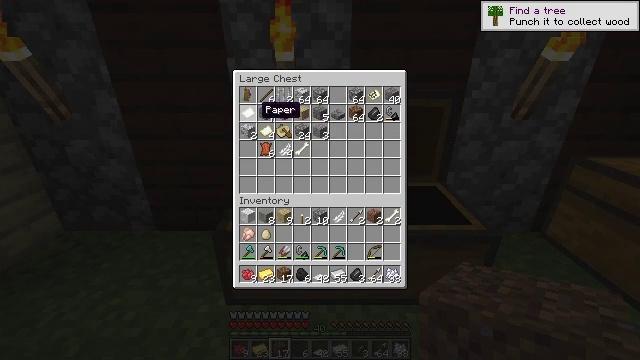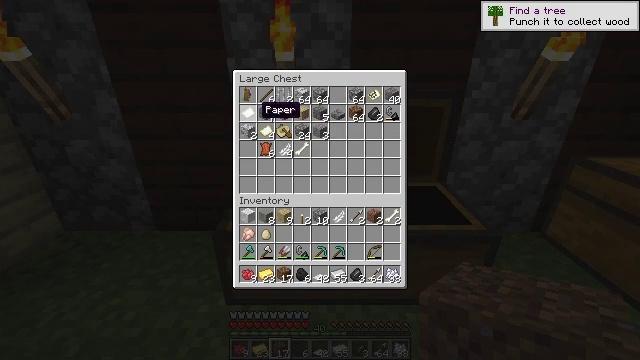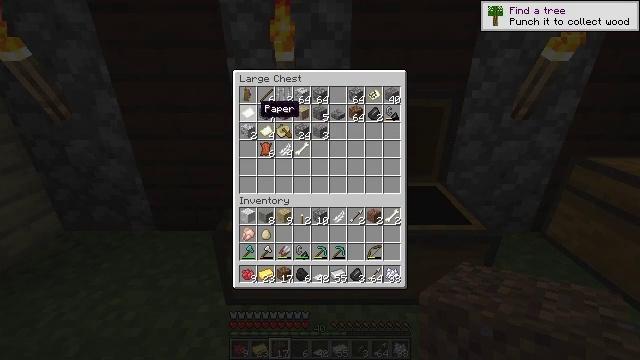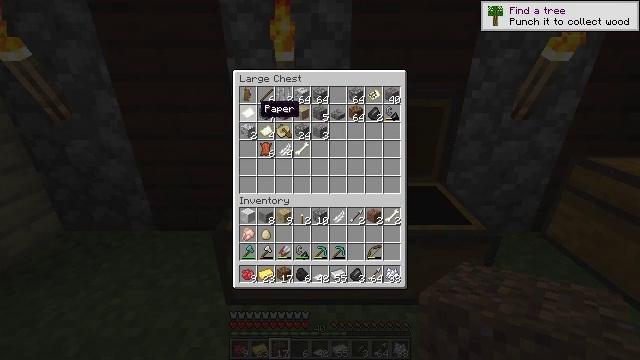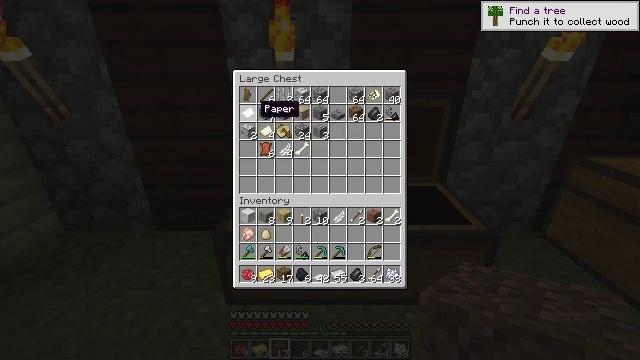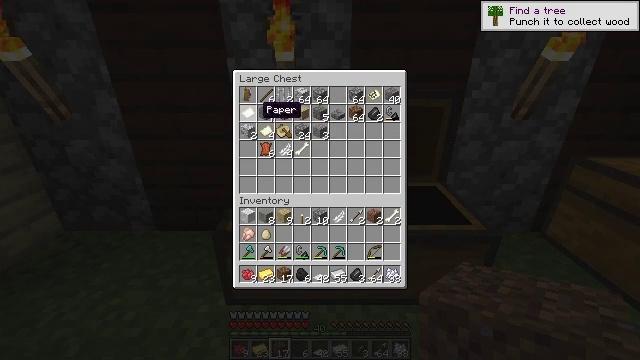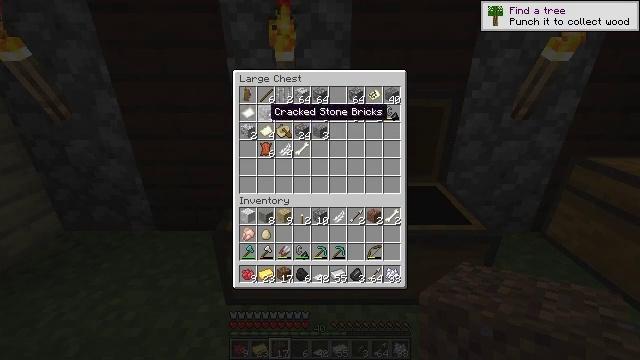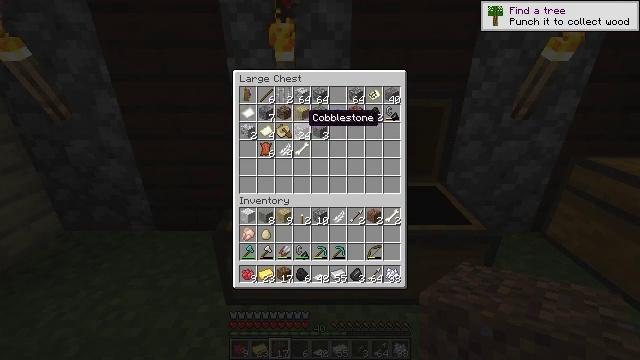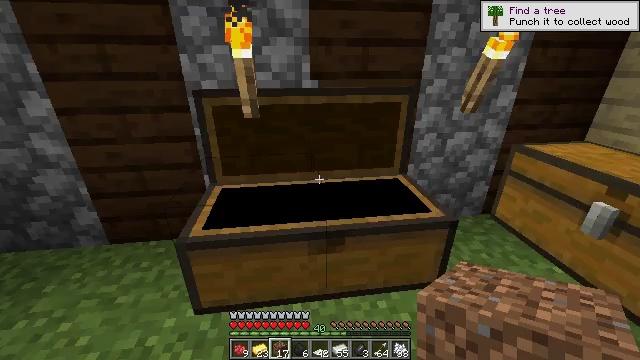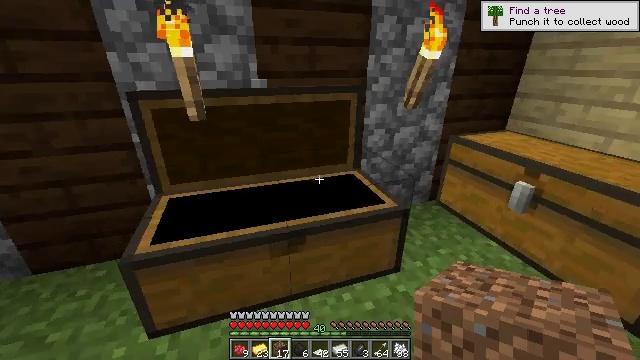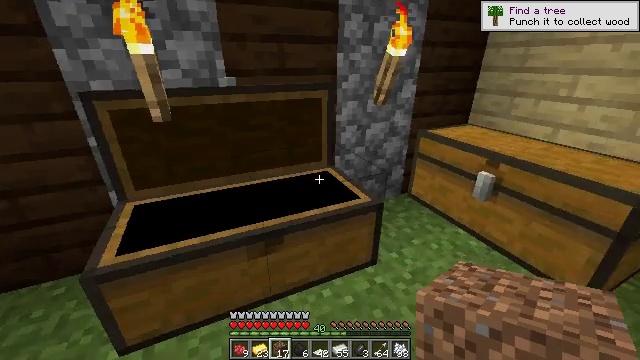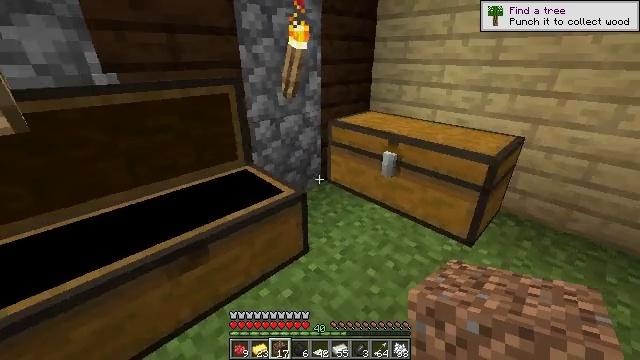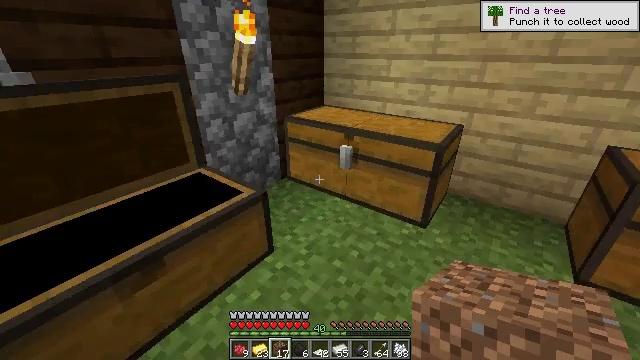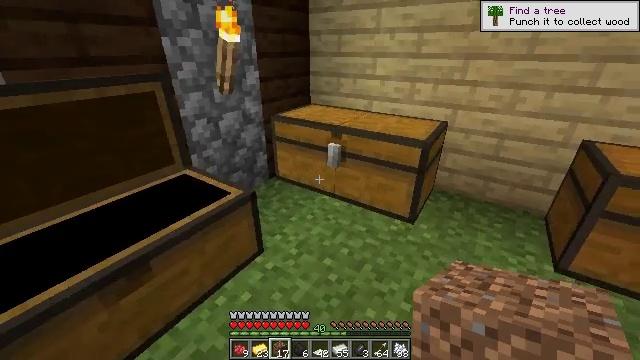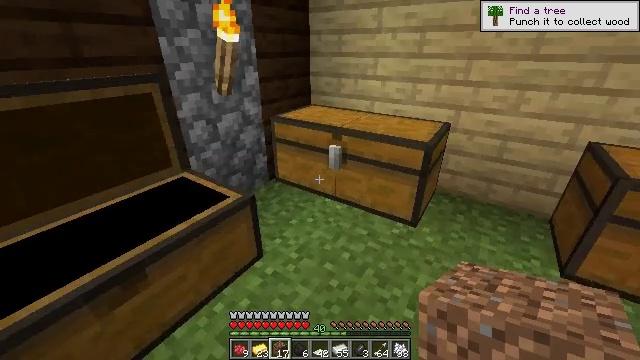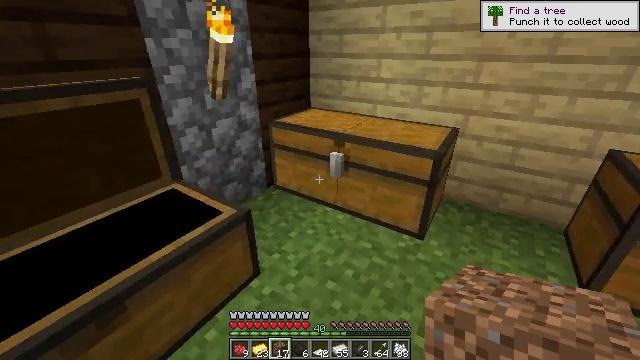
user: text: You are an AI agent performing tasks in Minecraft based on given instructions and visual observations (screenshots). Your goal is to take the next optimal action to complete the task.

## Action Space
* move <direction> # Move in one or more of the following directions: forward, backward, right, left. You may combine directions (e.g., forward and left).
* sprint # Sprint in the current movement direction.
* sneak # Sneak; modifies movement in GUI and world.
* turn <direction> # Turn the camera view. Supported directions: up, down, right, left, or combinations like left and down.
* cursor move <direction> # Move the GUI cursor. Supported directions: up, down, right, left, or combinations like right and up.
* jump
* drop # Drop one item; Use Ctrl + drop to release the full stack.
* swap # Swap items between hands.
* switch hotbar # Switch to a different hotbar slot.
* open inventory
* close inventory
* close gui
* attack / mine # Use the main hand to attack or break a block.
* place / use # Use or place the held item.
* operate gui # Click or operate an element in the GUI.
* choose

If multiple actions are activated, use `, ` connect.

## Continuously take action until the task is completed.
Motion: motion action
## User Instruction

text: Turn gold ingots into a gold block via the crafting table.
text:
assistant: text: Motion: sneak
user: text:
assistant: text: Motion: sneak
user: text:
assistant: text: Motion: sneak
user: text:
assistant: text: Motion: sneak
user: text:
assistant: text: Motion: sneak
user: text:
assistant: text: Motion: cursor move right
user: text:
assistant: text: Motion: cursor move right
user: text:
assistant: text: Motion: cursor move right
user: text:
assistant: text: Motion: turn right, close gui
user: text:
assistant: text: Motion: turn right
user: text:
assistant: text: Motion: turn right and down
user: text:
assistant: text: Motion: turn right
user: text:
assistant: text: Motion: turn right
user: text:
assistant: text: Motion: move forward
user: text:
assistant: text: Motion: move forward
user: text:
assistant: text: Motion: move forward
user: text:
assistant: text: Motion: move forward, turn right and down
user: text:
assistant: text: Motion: move forward, turn right and down
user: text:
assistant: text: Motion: use / place
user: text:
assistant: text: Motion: use / place
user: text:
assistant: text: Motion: use / place
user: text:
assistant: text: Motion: no_op
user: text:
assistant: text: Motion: no_op
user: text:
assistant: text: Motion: open gui
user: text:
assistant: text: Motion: no_op
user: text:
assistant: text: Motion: no_op
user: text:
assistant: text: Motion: cursor move right
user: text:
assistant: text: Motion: cursor move right
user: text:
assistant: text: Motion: no_op
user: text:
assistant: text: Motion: no_op